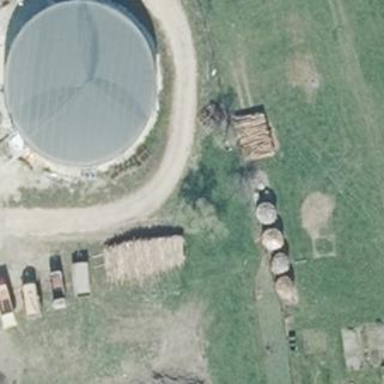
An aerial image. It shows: Storage tank that is man-made.